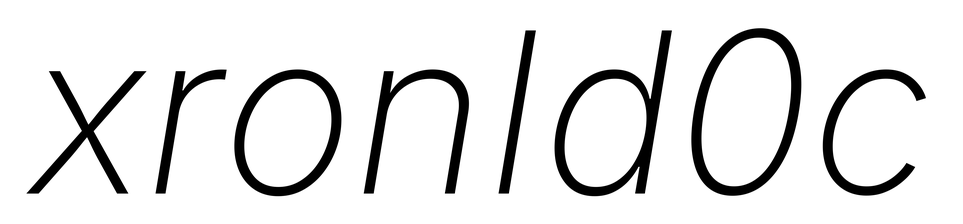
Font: Inter-Italic_ExtraLight_Italic